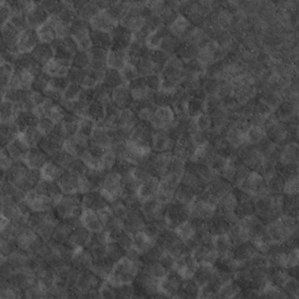
Label: non_frost